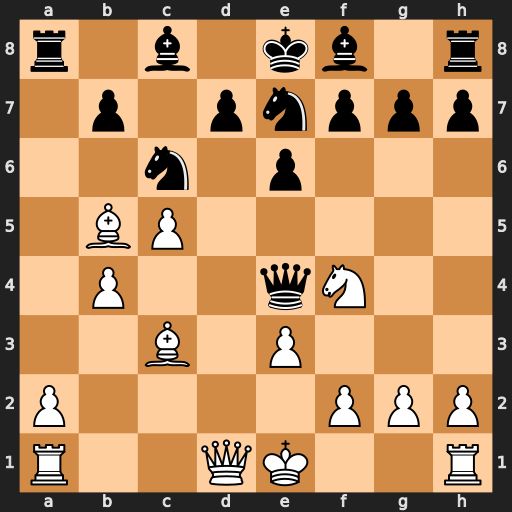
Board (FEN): r1b1kb1r/1p1pnppp/2n1p3/1BP5/1P2qN2/2B1P3/P4PPP/R2QK2R
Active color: w
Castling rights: KQkq
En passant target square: -
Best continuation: Bd3 Qxb4 Bxb4